Question: I have some bug under iOS 8 that freezes my iPhone app. During loading data from the backend by using RestKit I don't know why the code in the :getObjectsAtPath method is not executed. I'm assuming that there should be returned code from the success or failure block of this method. It looks like the rest kit is trying to get data from the backend as I can see that network activity indicator spinner is still active. I have no idea how could I possibly investigate the issue because the Xcode does not return any error. The app is still working but I can't tap on the back button to jump to the parent view.
'''
-(void)loadAlerts{
_credentials = [[EFCredentials alloc]init];
NSString *rememberToken = [_credentials authToken];
if ([EFReachabilityManager isReachable]) {
[[[RKObjectManager sharedManager]HTTPClient]setDefaultHeader:@"Authorize" value:rememberToken];
RKResponseDescriptor *responseDescriptor =
[RKResponseDescriptor responseDescriptorWithMapping:[EFMappingProvider alertsMapping]
method:RKRequestMethodGET
pathPattern:[NSString stringWithFormat:@"/%@/alerts.json",_id]
keyPath:nil statusCodes:RKStatusCodeIndexSetForClass(RKStatusCodeClassSuccessful)];
[[RKObjectManager sharedManager]addResponseDescriptor:responseDescriptor];
[[RKObjectManager sharedManager] getObjectsAtPath:[NSString stringWithFormat:@"/wearers/%@/alerts.json",_wearer_id] parameters:nil
success:^(RKObjectRequestOperation *operation, RKMappingResult *mappingResult){
NSLog(@"%@",mappingResult.array);
[self.tableView reloadData];
}
failure:^(RKObjectRequestOperation *operation, NSError *error) {
UIAlertView *alertView =
[[UIAlertView alloc] initWithTitle:@"Error" message:[error localizedDescription] delegate:nil cancelButtonTitle:@"OK" otherButtonTitles:nil];
[alertView show];
}
];
}
else{
_alertViewReachability = [[UIAlertView alloc]initWithTitle:@"Error" message:@"No network connection " delegate:self cancelButtonTitle:@"Cancel" otherButtonTitles:@"Try again", nil];
[_alertViewReachability show];
}
'''
}

libsystem_kernel.dylib'semaphore_wait_trap:
0x196954eb0: movn x16, #35
0x196954eb4: svc #128
0x196954eb8: ret
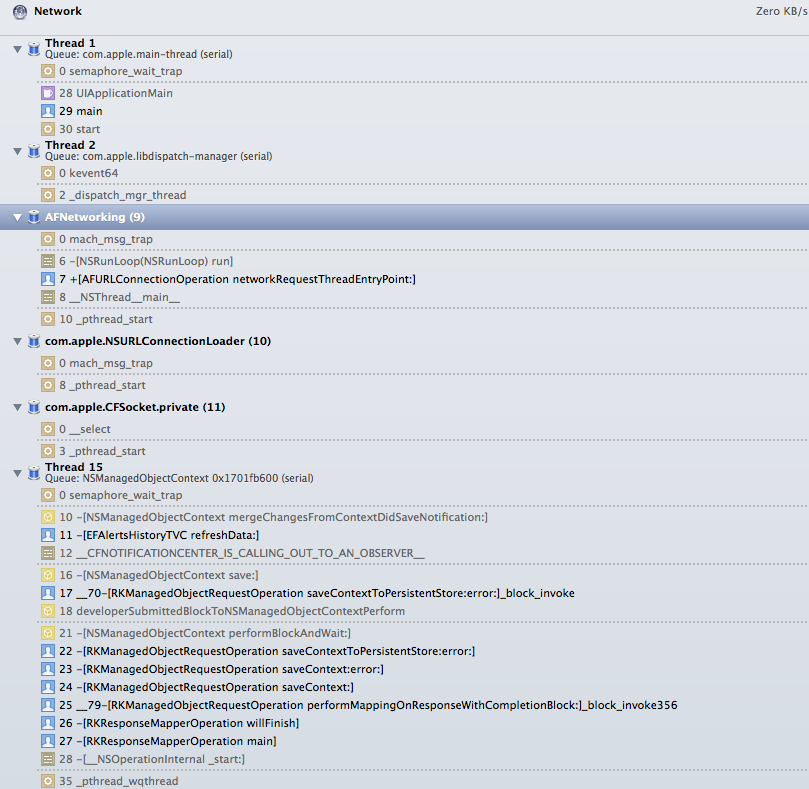
Answer: It looks like possible deadlock. The 'refreshData:' method in 'EFAlertsHistoryTVC' is responding to a notification. Perhaps something in that method is waiting synchronously for data that won't be available until the method returns.